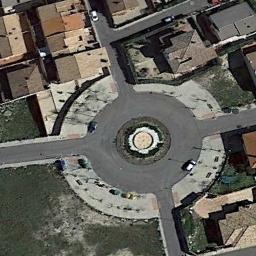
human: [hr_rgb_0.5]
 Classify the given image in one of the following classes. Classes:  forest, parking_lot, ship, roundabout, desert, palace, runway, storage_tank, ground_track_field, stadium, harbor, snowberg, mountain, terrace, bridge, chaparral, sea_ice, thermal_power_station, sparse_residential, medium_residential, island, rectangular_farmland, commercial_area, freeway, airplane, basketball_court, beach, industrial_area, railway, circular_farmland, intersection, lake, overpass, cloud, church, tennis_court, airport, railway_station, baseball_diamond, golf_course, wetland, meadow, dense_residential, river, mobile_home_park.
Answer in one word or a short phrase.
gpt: roundabout